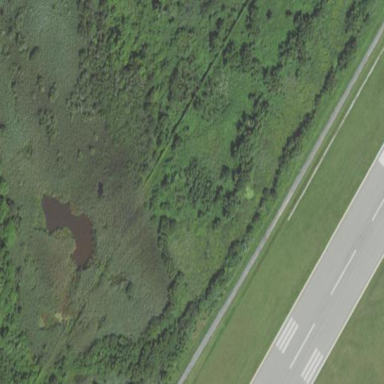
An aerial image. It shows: Wetland area characterized by wet meadow.